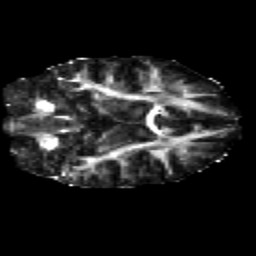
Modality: FA
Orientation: coronal
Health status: healthy
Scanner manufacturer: siemens
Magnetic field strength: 3 T
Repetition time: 12 s
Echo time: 0.092 s